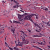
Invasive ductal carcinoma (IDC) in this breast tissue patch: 1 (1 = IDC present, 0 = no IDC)